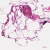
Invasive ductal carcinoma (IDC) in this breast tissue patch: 0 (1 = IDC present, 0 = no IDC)